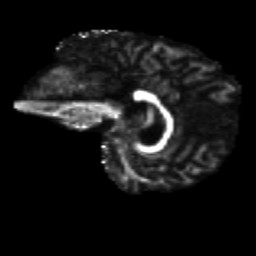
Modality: FA
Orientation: sagittal
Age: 64
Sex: male
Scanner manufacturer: siemens
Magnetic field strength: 3 T
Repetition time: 4.71 s
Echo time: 0.0906 s